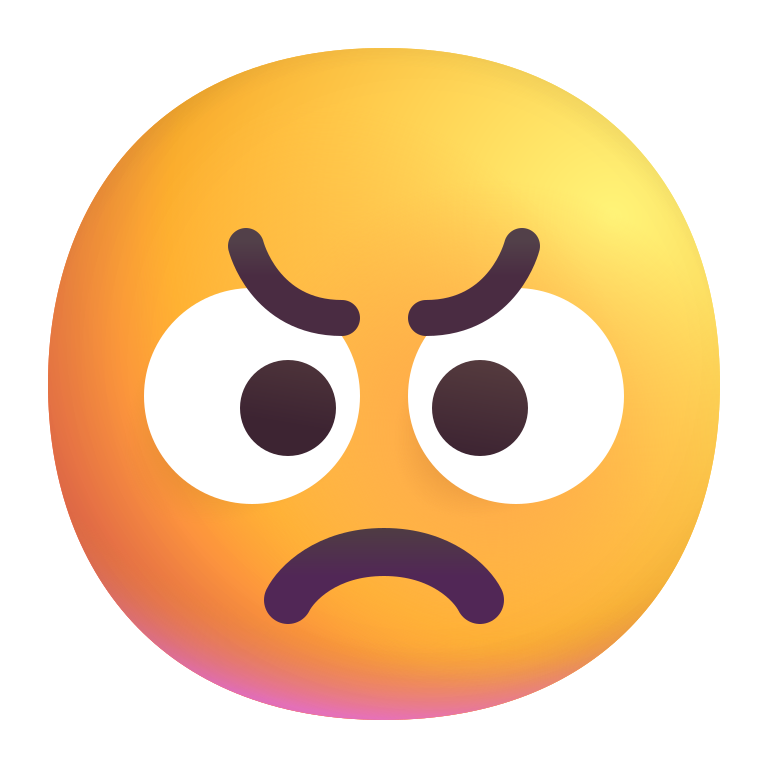
angry face color